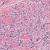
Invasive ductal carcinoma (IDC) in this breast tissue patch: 1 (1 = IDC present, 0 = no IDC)